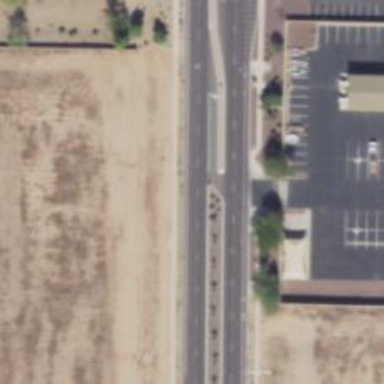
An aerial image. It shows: Secondary link road with asphalt surface.